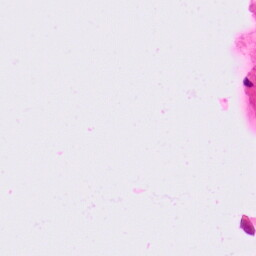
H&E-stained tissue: Lung